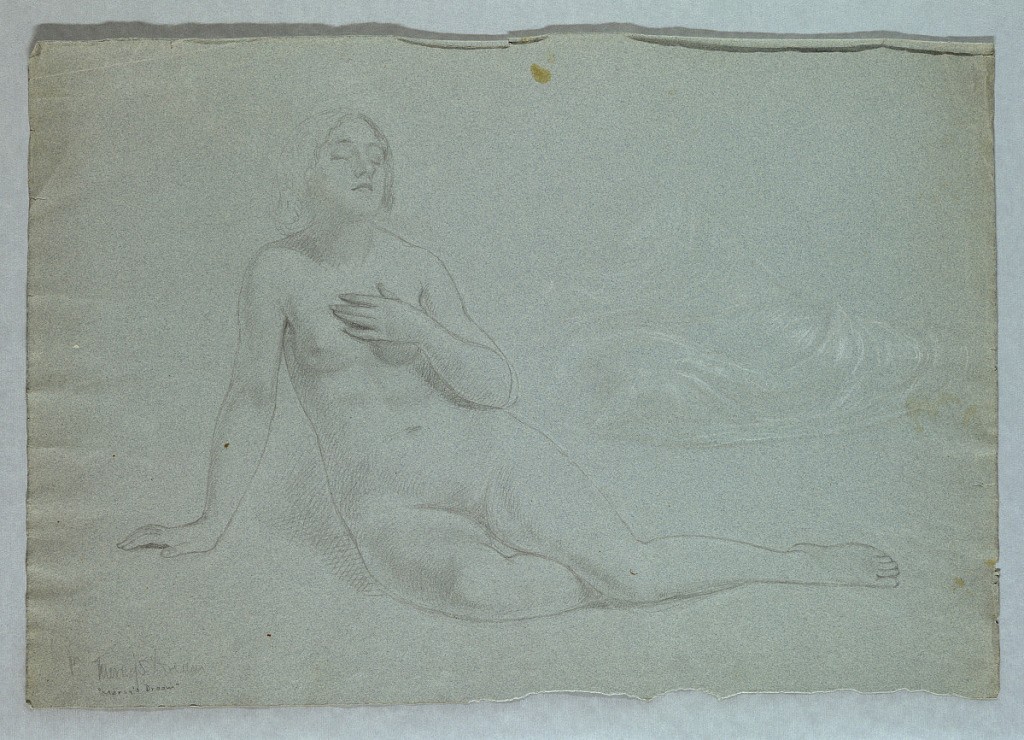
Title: Figure Study of Mercy for "Mercy's Dream"
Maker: Daniel Huntington, American, 1816–1906
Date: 1857–58
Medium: Graphite and white chalk on gray-blue wove paper
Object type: Drawing
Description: Nude facing frontally with her head turned toward the right. Her knees bent and her legs extended to the right. She leans back on her right arm, with her left hand to her bosom. Drapery detail at upper right.